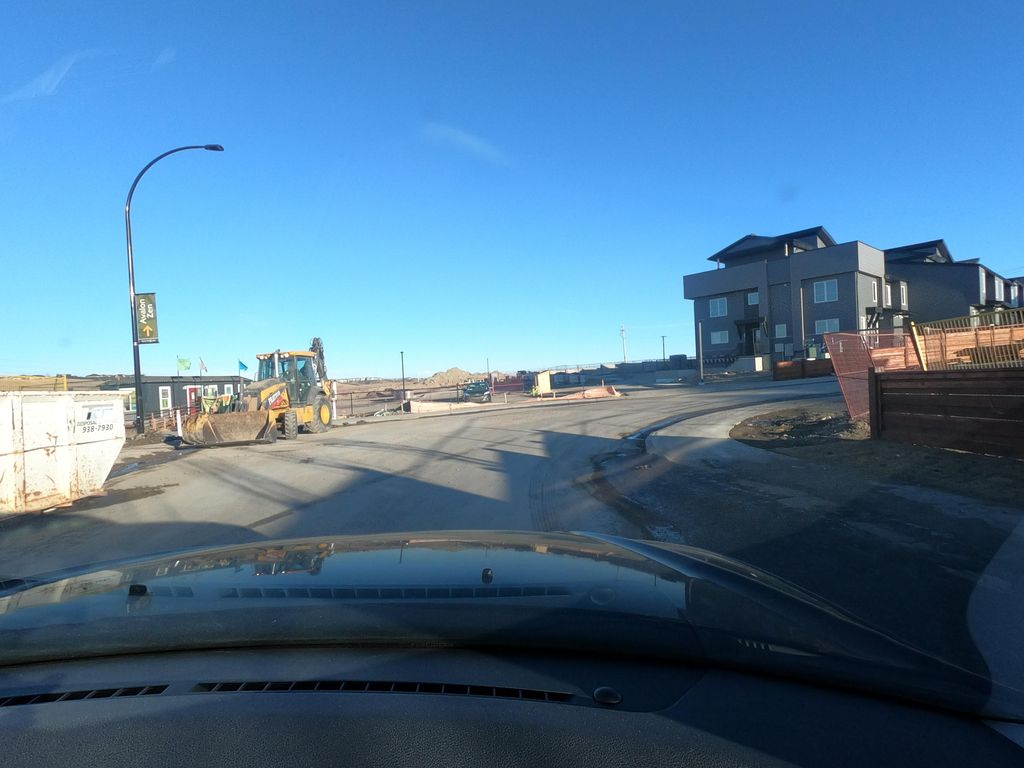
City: calgary